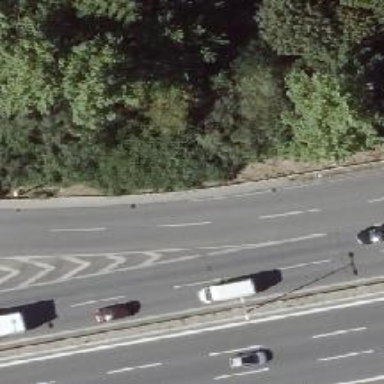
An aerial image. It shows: Asphalt motorway link.